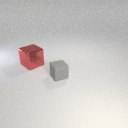
small gray rubber cube in front of large red metal cube